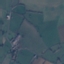
Land use / land cover class: Pasture